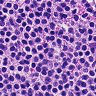
Metastatic tissue present: no